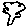
Label: tree